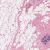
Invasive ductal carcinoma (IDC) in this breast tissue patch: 0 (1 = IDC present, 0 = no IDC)